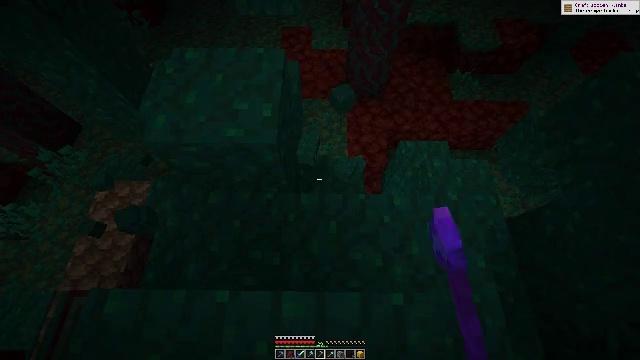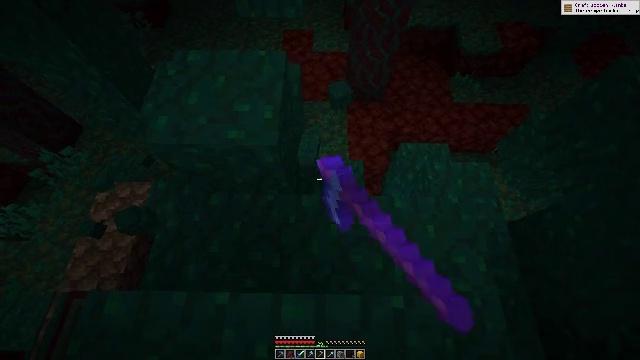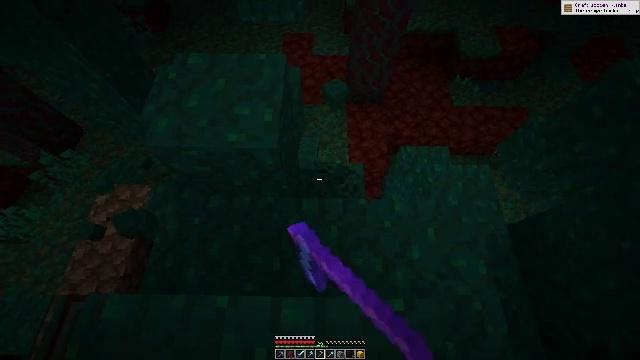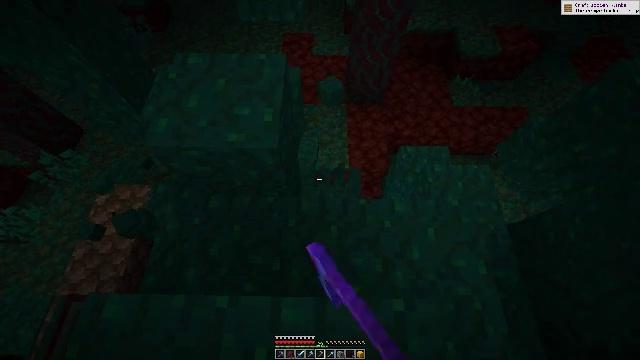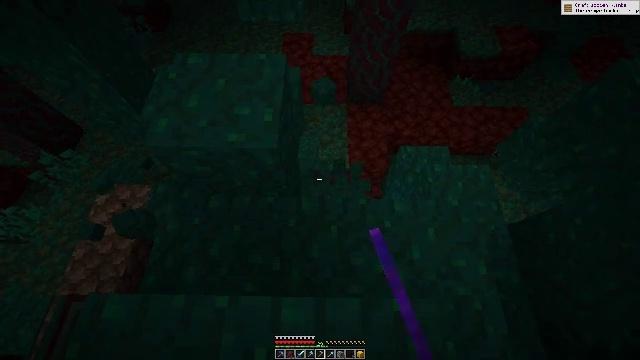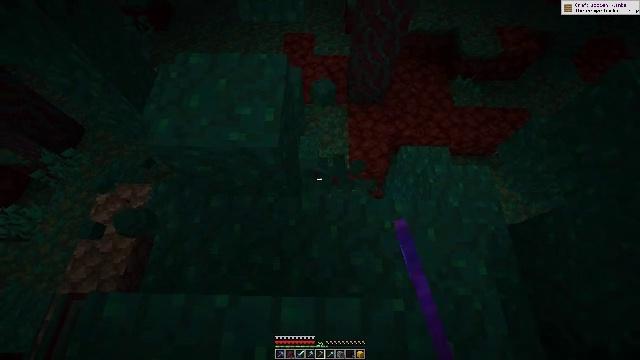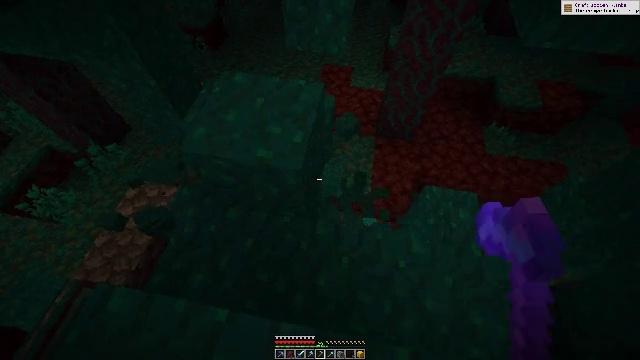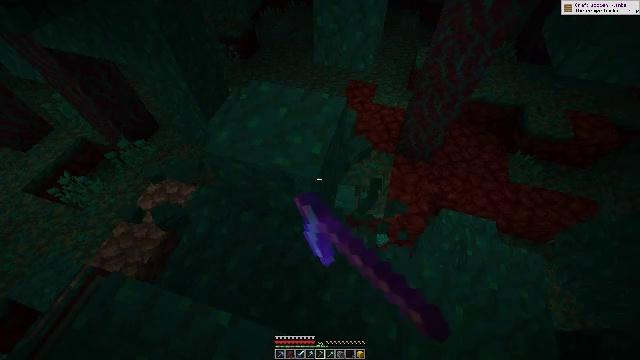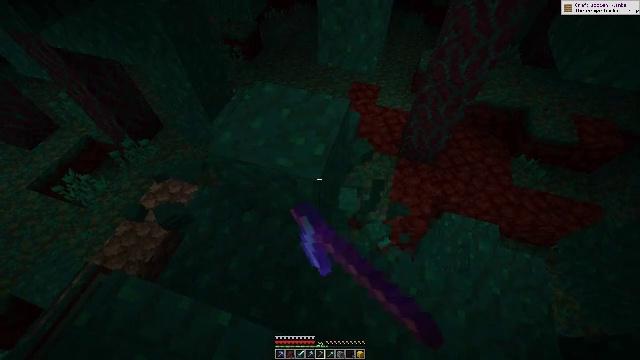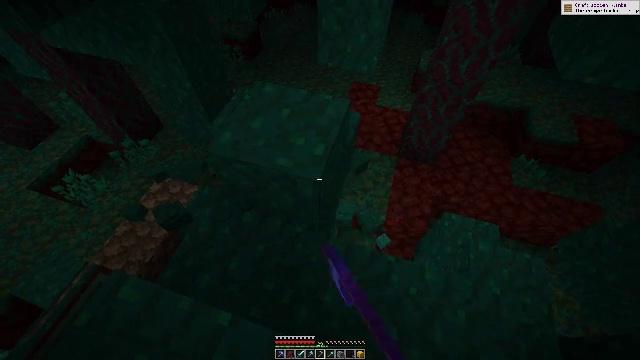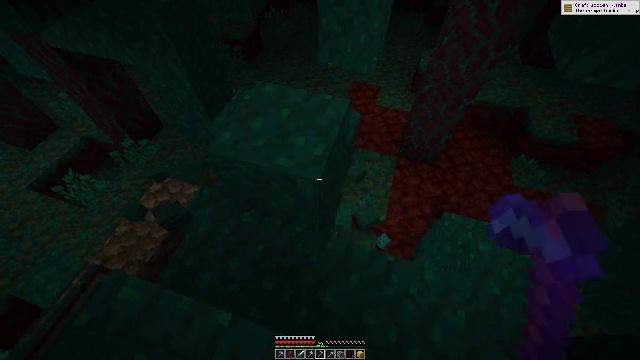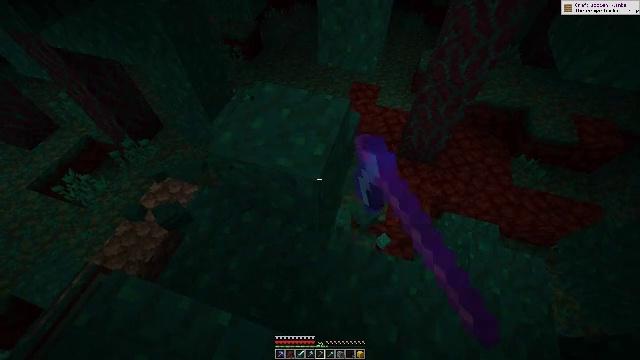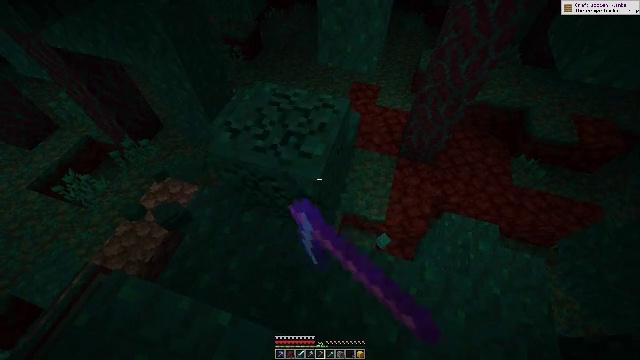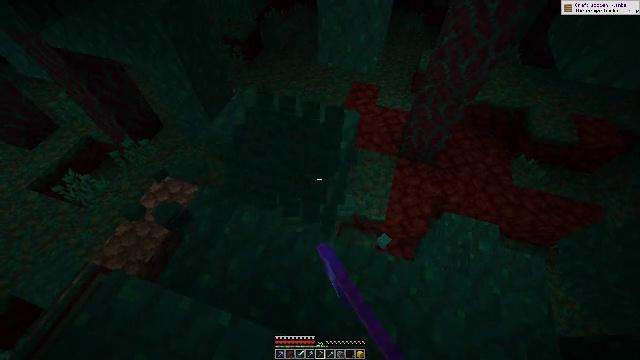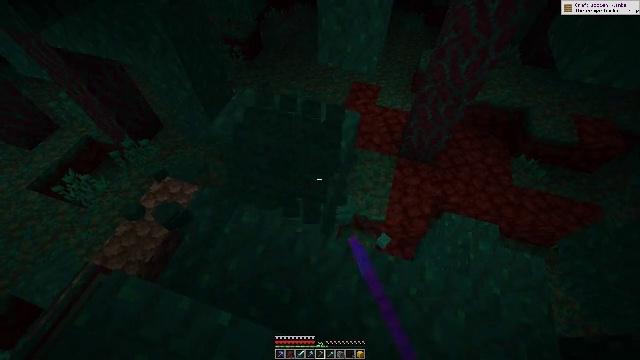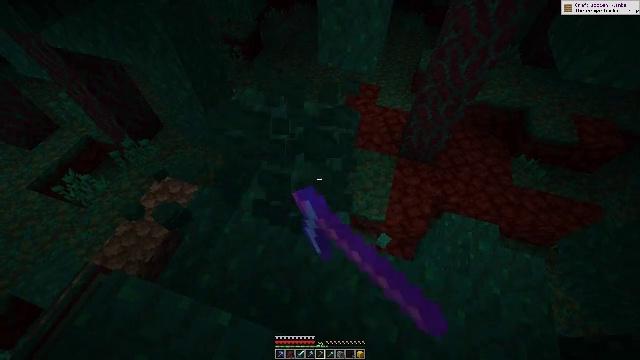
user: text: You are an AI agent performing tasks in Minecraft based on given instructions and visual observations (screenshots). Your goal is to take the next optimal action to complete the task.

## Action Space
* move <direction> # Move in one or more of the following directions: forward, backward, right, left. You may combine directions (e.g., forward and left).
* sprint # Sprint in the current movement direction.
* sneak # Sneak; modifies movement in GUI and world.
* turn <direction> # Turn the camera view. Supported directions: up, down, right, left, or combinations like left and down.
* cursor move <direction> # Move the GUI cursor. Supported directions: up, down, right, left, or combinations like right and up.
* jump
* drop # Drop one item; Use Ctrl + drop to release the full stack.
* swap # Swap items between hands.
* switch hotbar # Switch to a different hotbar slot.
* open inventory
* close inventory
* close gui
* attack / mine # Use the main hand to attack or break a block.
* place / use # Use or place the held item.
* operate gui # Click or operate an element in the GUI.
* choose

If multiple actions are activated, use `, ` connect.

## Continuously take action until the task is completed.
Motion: motion action
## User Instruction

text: Collect warped wart block.
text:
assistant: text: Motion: attack / mine
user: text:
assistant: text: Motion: attack / mine
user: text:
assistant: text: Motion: attack / mine
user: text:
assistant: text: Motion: attack / mine
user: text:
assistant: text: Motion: attack / mine
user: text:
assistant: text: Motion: turn left and up, attack / mine
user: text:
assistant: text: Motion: turn left and up, attack / mine
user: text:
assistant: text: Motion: attack / mine
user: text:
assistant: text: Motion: attack / mine
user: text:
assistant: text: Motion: attack / mine
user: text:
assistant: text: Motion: attack / mine
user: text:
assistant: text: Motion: attack / mine
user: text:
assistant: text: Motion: attack / mine
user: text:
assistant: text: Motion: attack / mine
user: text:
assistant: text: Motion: attack / mine
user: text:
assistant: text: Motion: attack / mine
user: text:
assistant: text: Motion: attack / mine
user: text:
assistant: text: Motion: turn left and down, attack / mine
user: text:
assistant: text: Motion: turn left and down, attack / mine
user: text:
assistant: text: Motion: attack / mine
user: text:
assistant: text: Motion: attack / mine
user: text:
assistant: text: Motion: attack / mine
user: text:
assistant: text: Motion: attack / mine
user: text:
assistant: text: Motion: attack / mine
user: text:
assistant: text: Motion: attack / mine
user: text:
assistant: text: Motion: turn up, attack / mine
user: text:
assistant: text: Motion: turn right and up, attack / mine
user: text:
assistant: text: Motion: move forward, turn right and up, attack / mine
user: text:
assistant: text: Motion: move forward, attack / mine
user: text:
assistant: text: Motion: attack / mine